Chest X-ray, AP view. Patient: 41 years old, sex F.
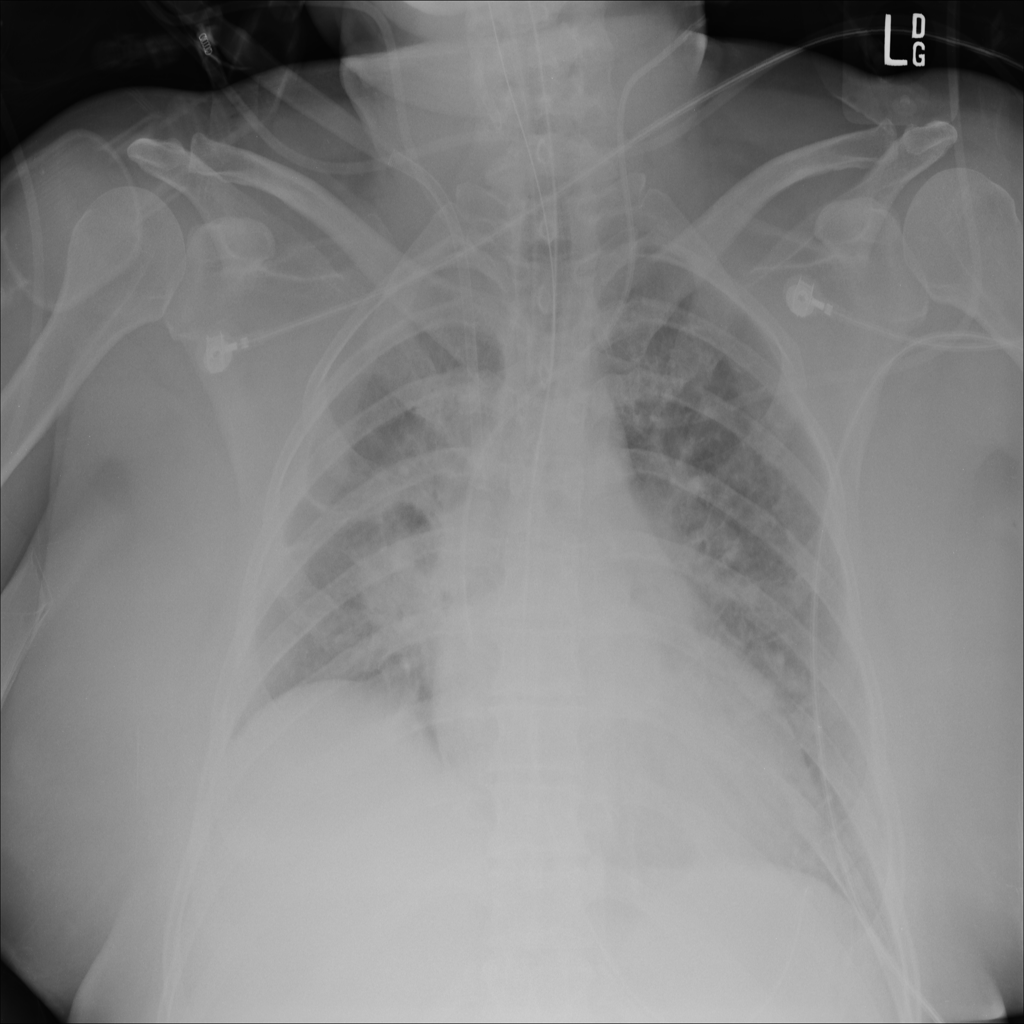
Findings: Infiltration